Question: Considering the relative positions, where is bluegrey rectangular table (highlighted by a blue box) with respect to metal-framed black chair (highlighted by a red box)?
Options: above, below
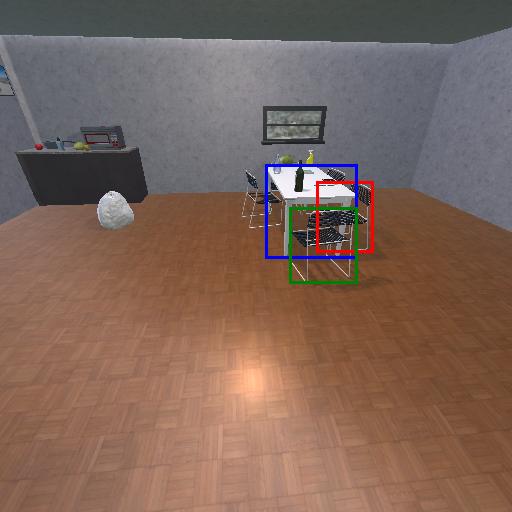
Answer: above